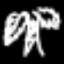
Label: palm tree